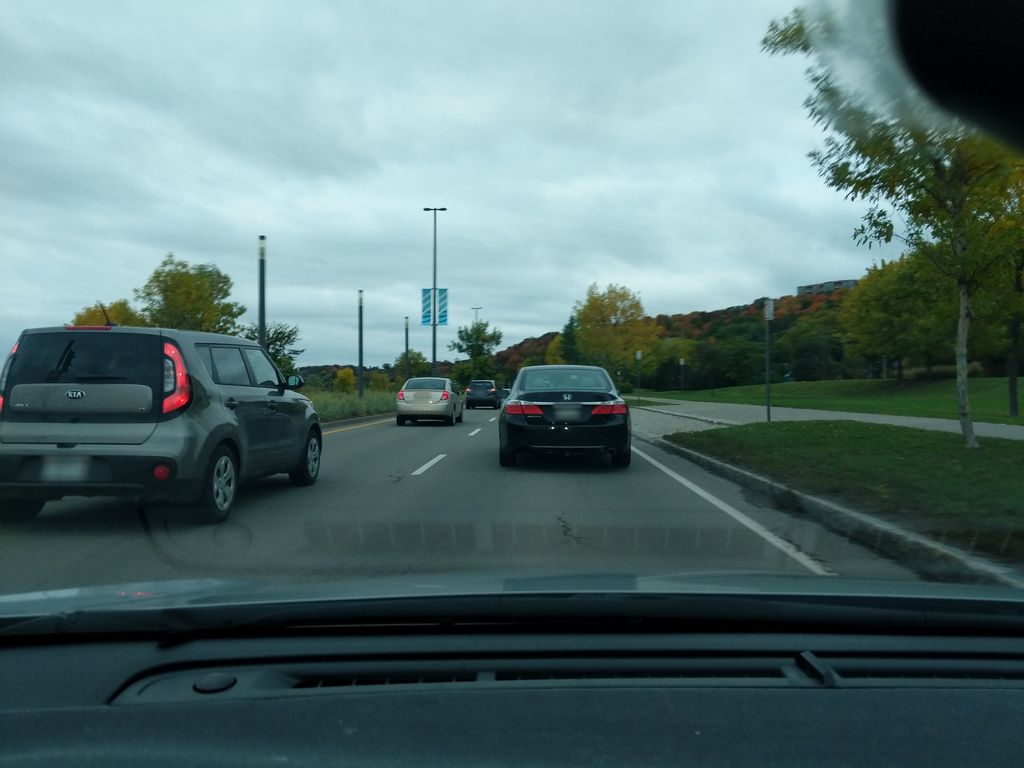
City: quebec_city